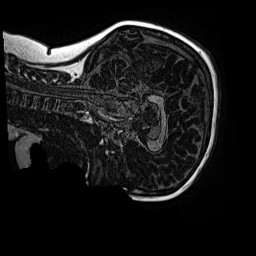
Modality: MP2RAGE
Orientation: sagittal
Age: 9
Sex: male
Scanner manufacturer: siemens
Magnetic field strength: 3 T
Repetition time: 4 s
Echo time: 0.00299 s